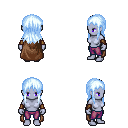
a pixel art fantasy rpg character, female body template, dark elf, purple skin, brown cape, magenta pants, white cyan unkempt hairstyle, leather bracers, four views (front, back, left, right), 2x2 character sprite sheet, small pixel art, hard edges, no anti-aliasing